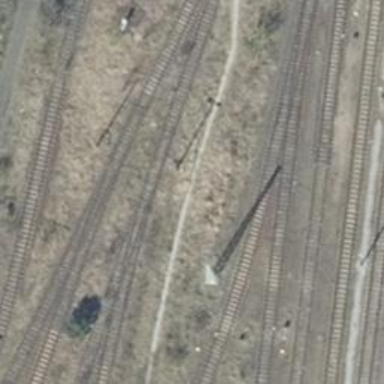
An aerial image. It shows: Railway switch.